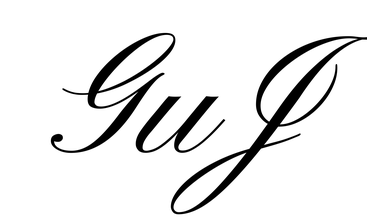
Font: PinyonScript-Regular